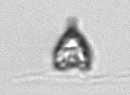
Label: Pyramimonas_longicauda